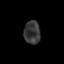
Tissue: prostate
Cell type: T cells
Senescence score: 0.3267
Nuclear area (px): 369
Mean DAPI intensity: 55.556